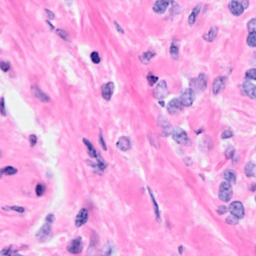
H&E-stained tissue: Breast